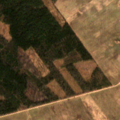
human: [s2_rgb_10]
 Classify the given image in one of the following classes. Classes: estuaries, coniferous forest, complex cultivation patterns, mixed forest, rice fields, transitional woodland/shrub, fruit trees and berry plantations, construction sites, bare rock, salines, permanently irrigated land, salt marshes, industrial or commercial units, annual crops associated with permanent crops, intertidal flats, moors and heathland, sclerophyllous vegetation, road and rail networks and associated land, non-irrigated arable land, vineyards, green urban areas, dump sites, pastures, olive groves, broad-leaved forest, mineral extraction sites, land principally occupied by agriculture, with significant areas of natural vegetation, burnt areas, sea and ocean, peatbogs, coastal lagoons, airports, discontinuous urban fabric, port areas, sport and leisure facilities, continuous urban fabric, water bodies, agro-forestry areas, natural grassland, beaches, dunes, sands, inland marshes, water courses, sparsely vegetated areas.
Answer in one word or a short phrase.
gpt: non-irrigated arable land, coniferous forest, mixed forest